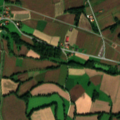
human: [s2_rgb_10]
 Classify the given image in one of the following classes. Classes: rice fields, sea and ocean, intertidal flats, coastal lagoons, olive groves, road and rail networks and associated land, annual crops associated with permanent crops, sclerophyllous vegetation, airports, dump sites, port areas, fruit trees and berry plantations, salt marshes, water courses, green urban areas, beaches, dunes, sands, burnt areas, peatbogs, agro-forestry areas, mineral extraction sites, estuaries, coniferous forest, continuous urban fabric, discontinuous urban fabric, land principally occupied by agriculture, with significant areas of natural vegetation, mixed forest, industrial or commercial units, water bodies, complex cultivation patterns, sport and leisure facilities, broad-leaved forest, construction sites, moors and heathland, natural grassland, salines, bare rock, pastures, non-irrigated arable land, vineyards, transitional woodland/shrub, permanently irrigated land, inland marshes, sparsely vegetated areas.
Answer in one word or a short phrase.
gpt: discontinuous urban fabric, non-irrigated arable land, complex cultivation patterns, land principally occupied by agriculture, with significant areas of natural vegetation